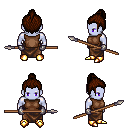
a pixel art fantasy rpg character, male body template, dark elf, purple skin, brown sleeveless shirt, robe skirt, brown short topknot hairstyle, metal gloves, gold boots, spear, four views (front, back, left, right), 2x2 character sprite sheet, small pixel art, hard edges, no anti-aliasing